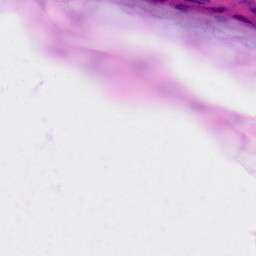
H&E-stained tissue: Skin